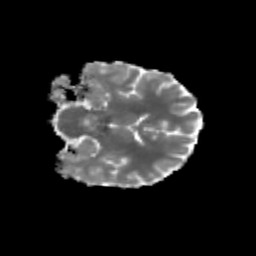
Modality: MD
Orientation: coronal
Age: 26
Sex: female
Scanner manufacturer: siemens
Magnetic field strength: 3 T
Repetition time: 3.5 s
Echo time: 0.125 s